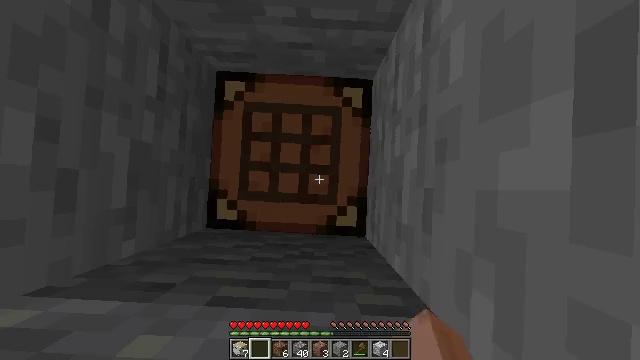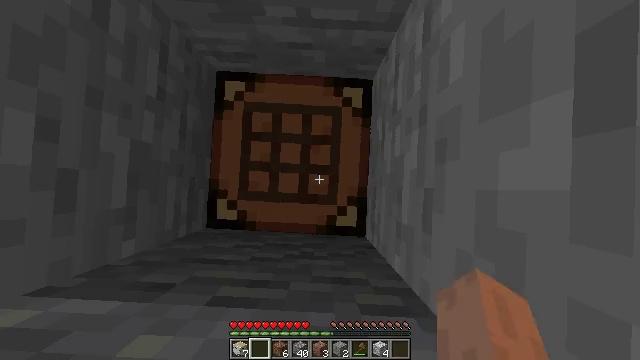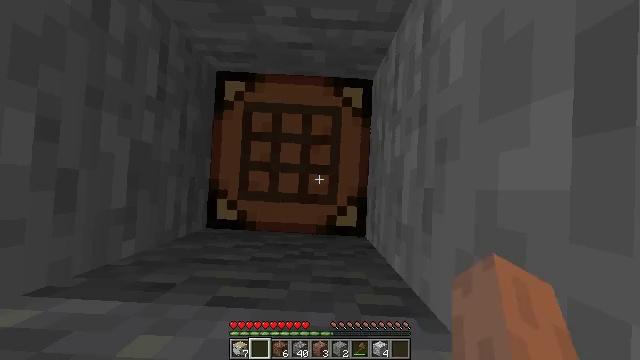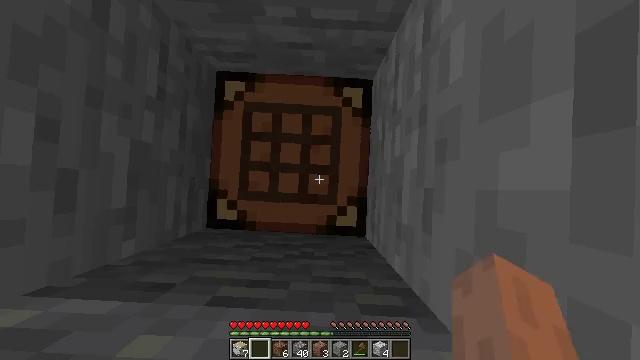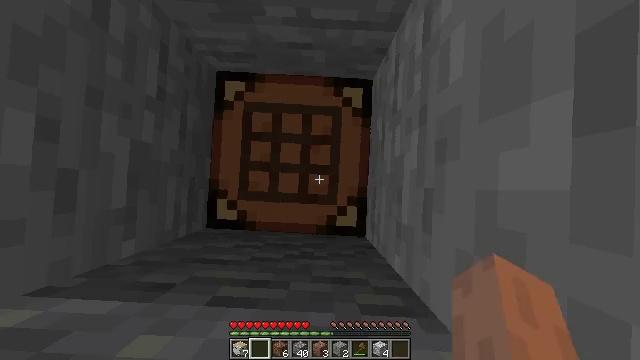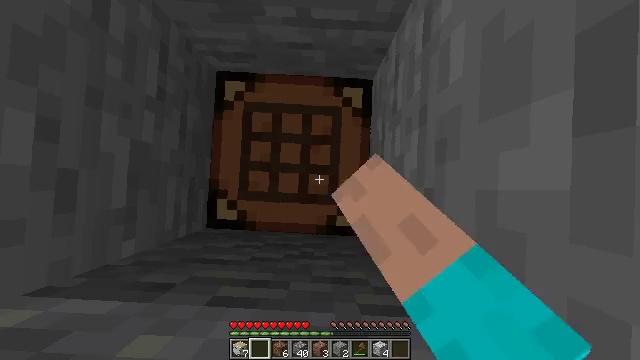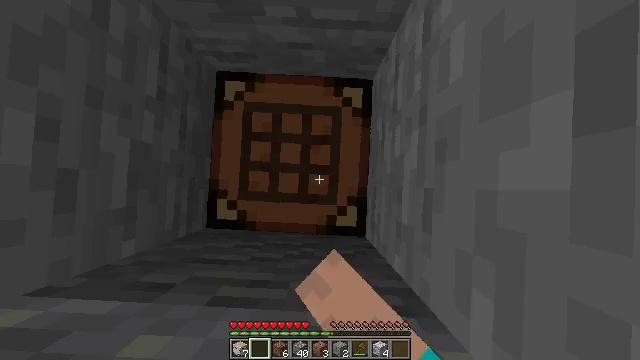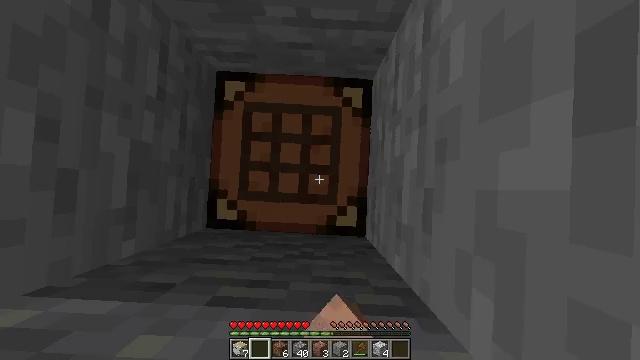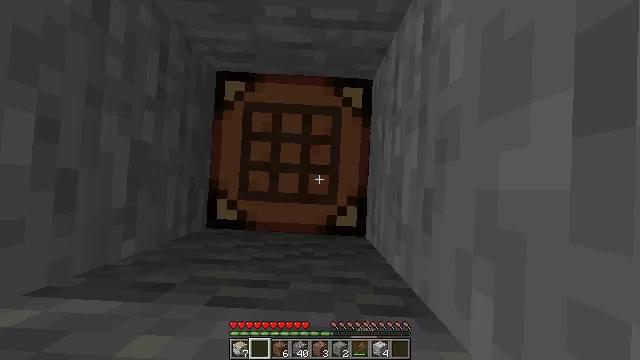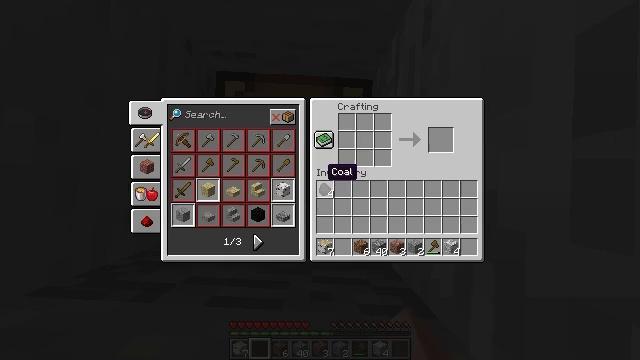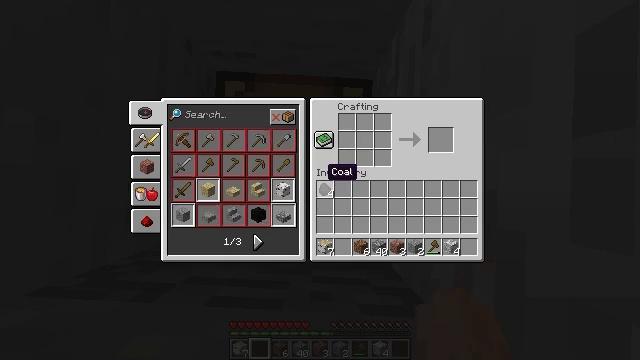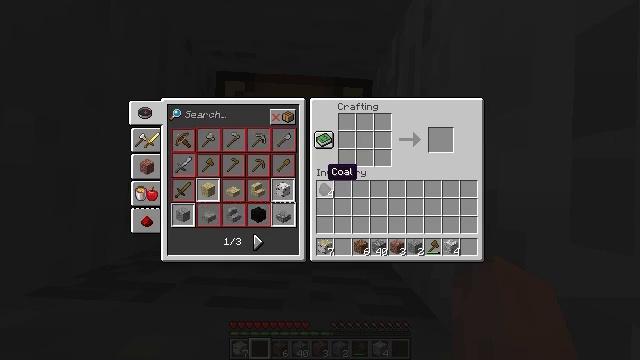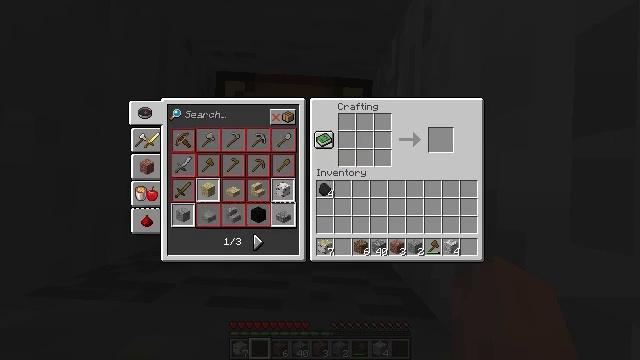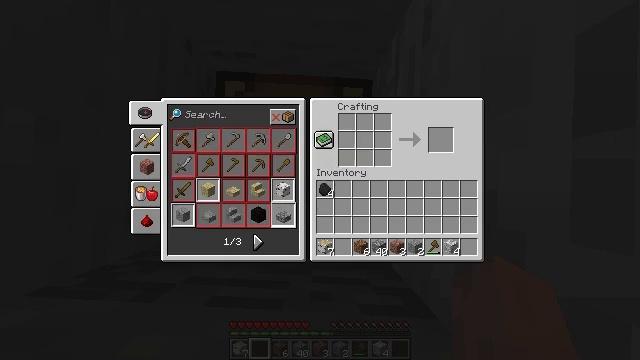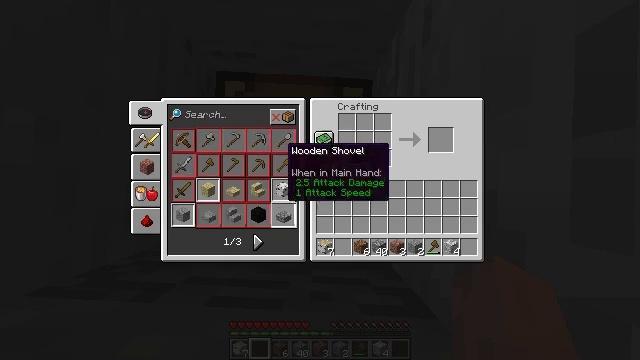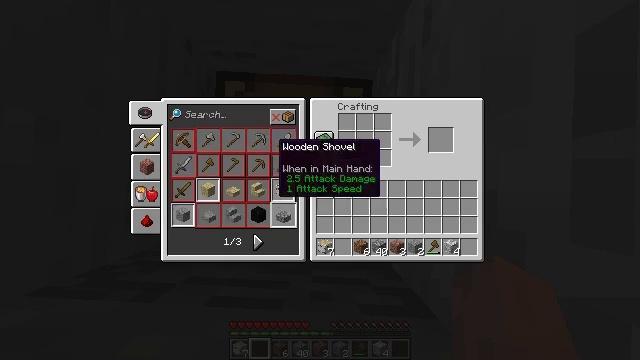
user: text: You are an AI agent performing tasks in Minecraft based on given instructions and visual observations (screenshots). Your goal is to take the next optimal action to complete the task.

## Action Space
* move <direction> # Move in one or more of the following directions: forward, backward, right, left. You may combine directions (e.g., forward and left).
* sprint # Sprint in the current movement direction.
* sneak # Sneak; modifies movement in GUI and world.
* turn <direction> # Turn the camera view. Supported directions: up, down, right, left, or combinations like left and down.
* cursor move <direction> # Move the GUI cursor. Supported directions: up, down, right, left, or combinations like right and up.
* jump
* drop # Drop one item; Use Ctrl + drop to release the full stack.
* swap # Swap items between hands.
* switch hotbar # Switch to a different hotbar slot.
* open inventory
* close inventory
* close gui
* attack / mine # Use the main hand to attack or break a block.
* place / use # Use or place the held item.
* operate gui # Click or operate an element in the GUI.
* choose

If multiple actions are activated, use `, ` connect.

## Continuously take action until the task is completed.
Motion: motion action
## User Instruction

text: Use the crafting grid to make birch planks from birch logs.
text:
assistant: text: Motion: no_op
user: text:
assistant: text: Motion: no_op
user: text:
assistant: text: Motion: no_op
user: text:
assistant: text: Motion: use / place
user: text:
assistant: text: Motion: use / place
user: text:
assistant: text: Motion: use / place
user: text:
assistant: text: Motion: use / place
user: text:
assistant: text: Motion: no_op
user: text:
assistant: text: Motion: open gui
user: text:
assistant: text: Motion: no_op
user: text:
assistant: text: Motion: no_op
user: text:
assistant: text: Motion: no_op
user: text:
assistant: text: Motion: cursor move left and up
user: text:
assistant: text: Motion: cursor move left and up
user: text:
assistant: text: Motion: cursor move left
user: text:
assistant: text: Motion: cursor move left
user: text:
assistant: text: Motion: cursor move left
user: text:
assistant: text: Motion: no_op
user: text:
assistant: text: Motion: no_op
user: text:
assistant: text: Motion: no_op
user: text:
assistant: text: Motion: no_op
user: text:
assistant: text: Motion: cursor move down
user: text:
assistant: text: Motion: cursor move down
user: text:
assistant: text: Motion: cursor move down
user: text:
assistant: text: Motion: cursor move down
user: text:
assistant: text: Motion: no_op
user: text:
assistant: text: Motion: no_op
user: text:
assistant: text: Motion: no_op
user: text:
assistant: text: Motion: no_op
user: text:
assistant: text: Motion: no_op